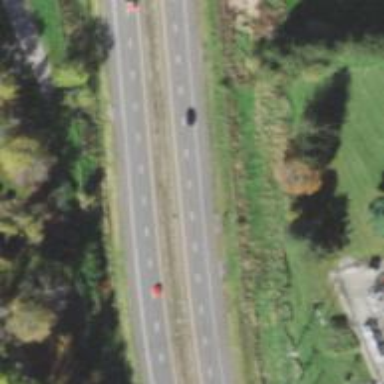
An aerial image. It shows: Primary highway that functions as expressway.